Question: I have a listview that I want to implement the effect seen in this image:

The listview hides some items like in the image below except a
password is entered. I know that item and subitem image are usually
left aligned.
How do I set the item and subitem image to cover the whole text are of the list view as shown?
I got a tip of how to draw the pattern in this pics <URL>, but how do I draw this on a listitem?
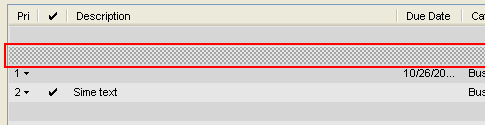
Answer: You'll be better off using subclassing and owner/custom drawing. That will allow you to draw that entire row and let the listview deal with the rest.